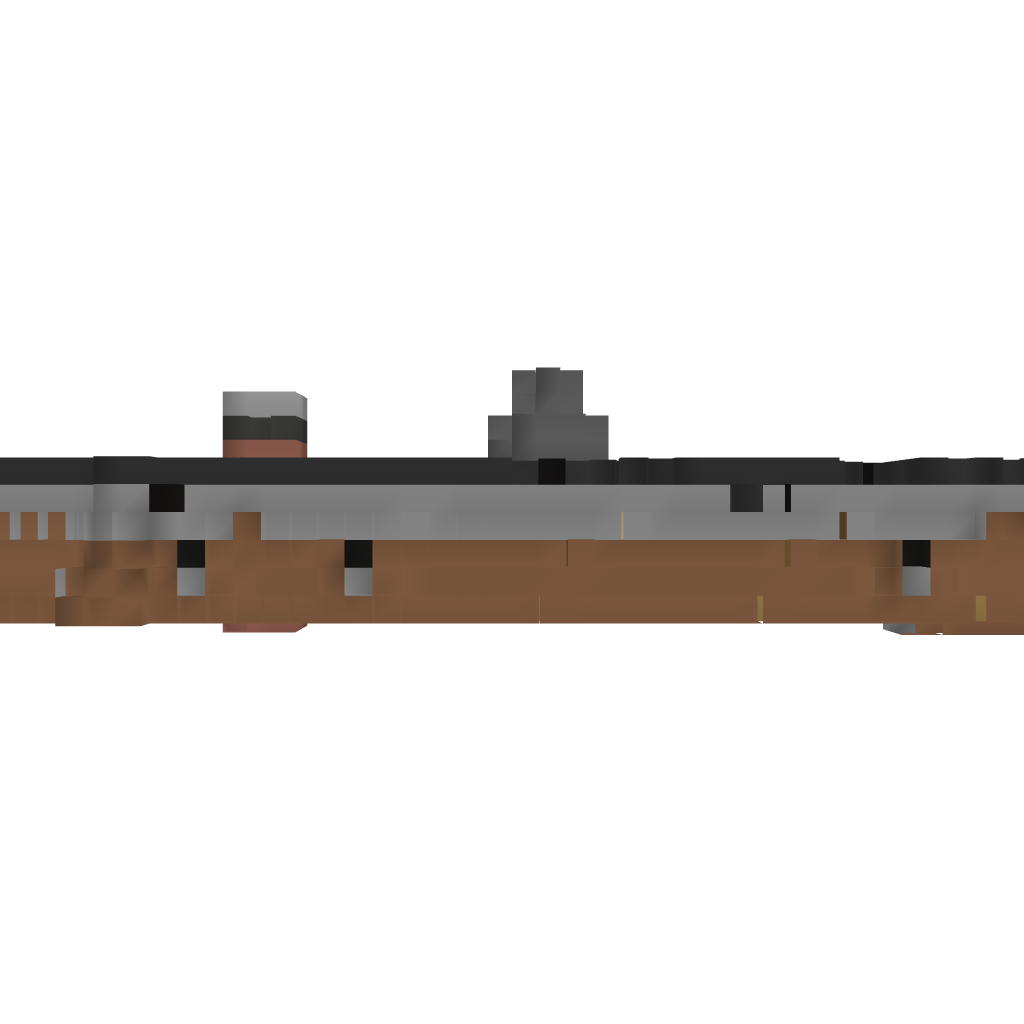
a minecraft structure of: Bagend Hobbit Hole